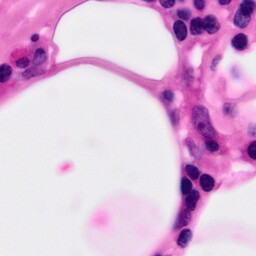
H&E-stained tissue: Pancreatic